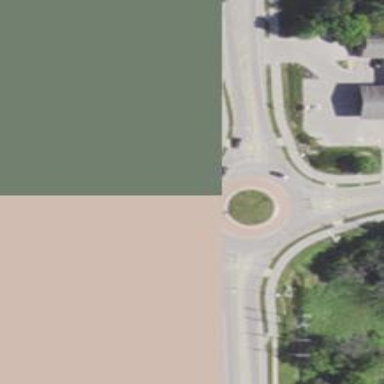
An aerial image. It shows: Marked crossing on asphalt path.